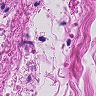
Metastatic tissue present: no